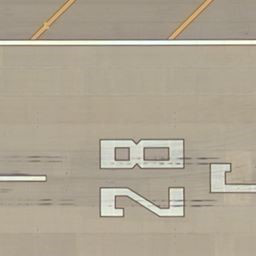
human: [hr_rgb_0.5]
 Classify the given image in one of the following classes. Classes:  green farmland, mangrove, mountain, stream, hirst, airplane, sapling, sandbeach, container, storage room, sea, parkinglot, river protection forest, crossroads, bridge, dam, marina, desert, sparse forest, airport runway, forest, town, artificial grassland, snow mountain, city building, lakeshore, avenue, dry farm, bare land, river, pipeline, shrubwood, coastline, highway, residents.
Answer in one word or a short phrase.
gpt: airport runway